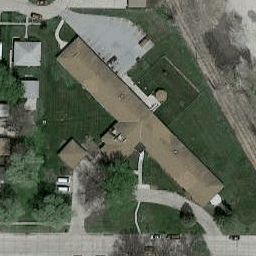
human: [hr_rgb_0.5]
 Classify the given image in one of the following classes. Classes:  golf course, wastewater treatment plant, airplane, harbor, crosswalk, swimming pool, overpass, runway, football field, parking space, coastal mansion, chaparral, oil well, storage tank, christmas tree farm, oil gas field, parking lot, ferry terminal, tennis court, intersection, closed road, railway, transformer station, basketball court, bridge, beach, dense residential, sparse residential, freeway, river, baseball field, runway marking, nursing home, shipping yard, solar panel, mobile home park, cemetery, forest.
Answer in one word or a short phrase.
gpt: nursing home